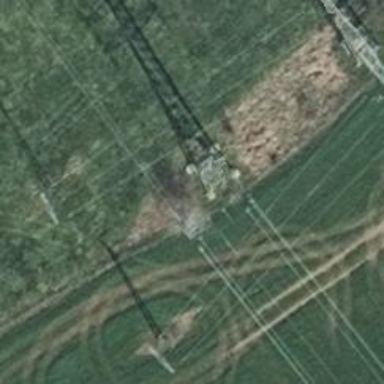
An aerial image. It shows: Power line with three cables.